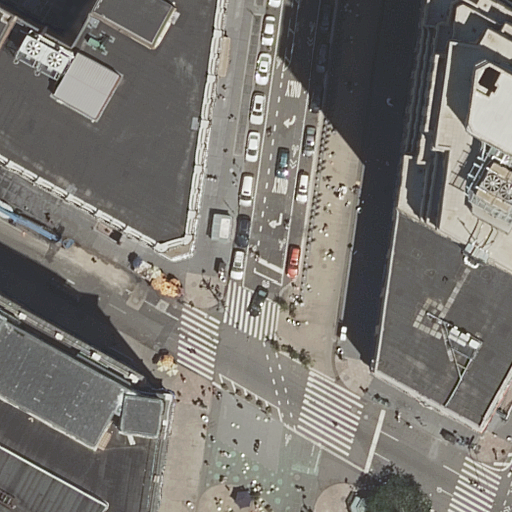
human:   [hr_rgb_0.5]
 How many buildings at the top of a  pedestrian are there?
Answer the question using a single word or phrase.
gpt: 3

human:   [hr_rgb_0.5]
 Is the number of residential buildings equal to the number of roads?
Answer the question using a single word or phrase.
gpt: no

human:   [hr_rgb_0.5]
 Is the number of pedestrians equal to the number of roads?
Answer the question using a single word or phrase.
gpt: no

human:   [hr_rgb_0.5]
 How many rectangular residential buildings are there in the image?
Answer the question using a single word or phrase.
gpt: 1

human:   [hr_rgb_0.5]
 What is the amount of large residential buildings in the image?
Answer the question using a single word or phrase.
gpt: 2

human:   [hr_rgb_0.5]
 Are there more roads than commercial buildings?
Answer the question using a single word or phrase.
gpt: yes

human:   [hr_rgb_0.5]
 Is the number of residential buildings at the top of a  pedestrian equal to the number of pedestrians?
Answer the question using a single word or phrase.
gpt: no

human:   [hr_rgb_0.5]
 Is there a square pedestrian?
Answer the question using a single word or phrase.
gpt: no

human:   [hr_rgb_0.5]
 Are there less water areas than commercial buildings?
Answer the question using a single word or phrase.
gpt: yes

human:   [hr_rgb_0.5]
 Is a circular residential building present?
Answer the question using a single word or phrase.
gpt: no

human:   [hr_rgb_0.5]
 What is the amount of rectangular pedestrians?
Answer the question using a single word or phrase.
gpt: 0

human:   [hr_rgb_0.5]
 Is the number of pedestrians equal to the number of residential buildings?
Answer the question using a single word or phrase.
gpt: no

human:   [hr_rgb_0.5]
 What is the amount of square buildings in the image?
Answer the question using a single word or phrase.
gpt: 0

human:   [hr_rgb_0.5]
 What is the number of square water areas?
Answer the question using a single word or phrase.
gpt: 0

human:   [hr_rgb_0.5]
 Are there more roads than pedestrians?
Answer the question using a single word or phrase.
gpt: yes

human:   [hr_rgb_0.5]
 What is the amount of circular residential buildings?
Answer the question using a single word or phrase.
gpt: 0

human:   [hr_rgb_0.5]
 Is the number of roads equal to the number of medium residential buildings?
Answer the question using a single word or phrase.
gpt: no

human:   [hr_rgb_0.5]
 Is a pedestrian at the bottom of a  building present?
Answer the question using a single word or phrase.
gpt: yes

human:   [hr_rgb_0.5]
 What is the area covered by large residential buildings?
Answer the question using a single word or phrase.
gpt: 1940m2

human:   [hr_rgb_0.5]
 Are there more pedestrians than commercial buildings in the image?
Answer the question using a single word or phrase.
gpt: yes

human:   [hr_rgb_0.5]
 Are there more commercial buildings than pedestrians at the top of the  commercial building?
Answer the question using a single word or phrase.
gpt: yes

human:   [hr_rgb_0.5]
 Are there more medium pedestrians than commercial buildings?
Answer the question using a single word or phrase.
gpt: no

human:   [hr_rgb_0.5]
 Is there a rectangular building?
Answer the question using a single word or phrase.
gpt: yes

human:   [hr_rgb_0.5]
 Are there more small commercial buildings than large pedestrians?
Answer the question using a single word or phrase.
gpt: no

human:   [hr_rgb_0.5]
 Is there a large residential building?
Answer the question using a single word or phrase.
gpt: yes

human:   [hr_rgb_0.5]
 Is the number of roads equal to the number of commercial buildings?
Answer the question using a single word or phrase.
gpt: no

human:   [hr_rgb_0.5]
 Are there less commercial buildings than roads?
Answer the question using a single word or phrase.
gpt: yes

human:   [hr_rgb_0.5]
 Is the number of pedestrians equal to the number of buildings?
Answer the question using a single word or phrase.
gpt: no

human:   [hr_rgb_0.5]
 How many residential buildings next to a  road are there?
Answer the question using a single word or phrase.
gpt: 3

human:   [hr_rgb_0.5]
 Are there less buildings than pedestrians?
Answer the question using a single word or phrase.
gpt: no

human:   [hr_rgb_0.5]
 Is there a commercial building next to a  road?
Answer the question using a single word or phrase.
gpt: yes

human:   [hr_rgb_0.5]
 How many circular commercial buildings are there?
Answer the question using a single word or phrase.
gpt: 0

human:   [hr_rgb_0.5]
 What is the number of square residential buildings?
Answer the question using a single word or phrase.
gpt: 0

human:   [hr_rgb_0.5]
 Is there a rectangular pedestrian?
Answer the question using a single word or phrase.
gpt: no

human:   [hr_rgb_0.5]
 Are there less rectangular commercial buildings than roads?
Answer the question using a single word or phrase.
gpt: yes

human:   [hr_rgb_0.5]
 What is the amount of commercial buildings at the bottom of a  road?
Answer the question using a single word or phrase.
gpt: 0